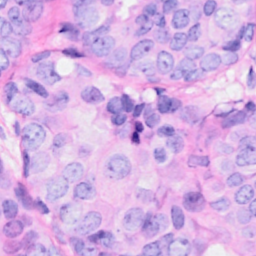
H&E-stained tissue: Breast